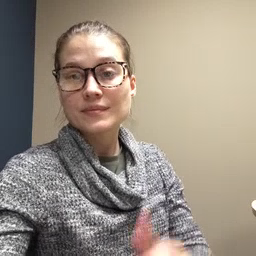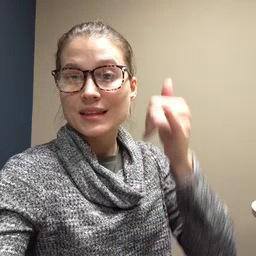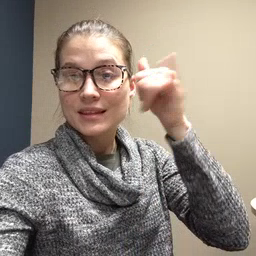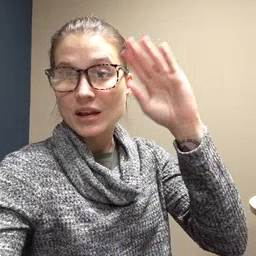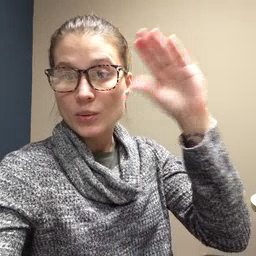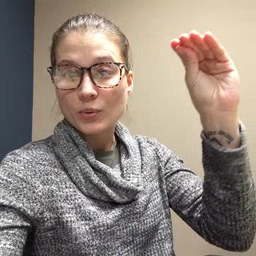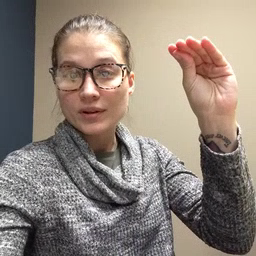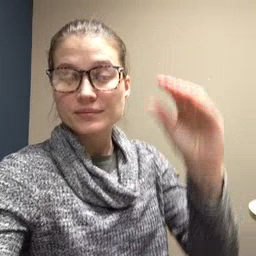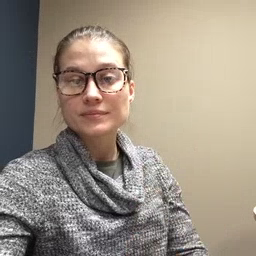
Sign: cowboy